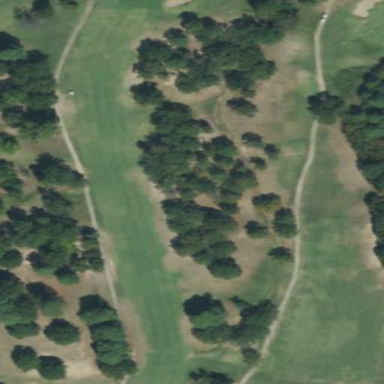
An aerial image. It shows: Grassy area designated as golf fairway.